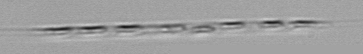
Label: Rhizosolenia